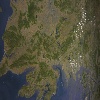
Label: land